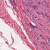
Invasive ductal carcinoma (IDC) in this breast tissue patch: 1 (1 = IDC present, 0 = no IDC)